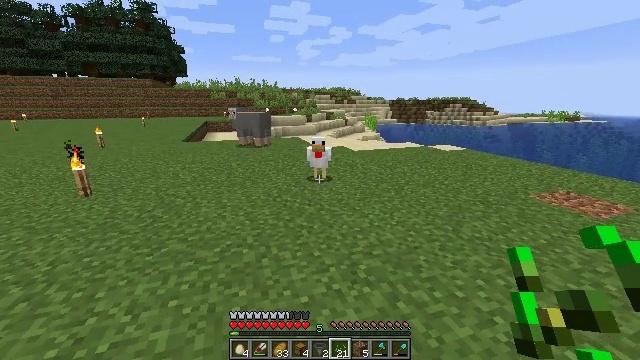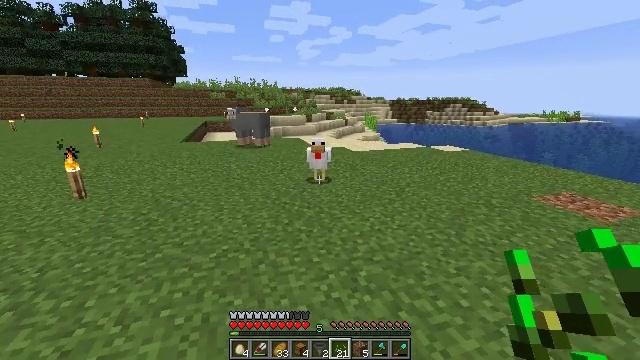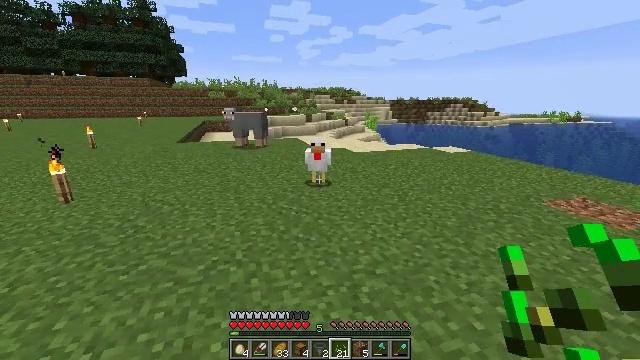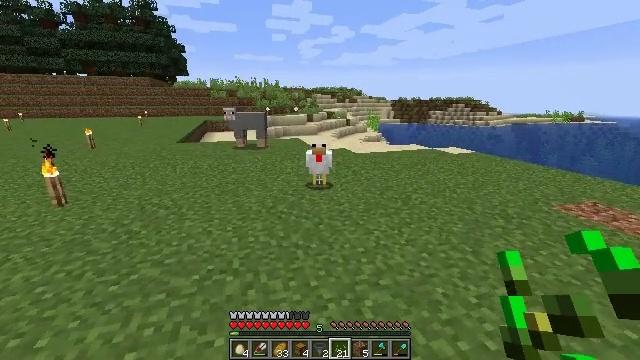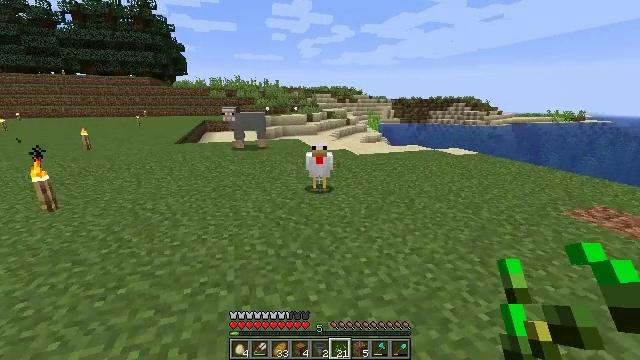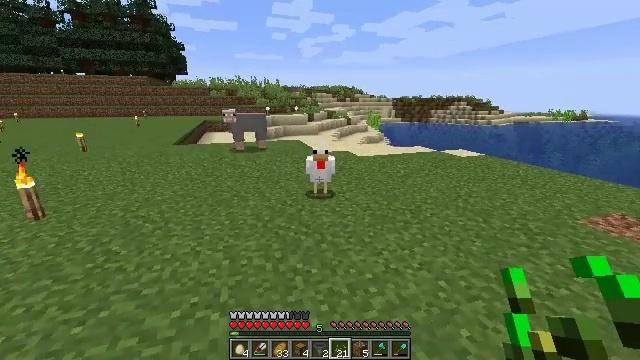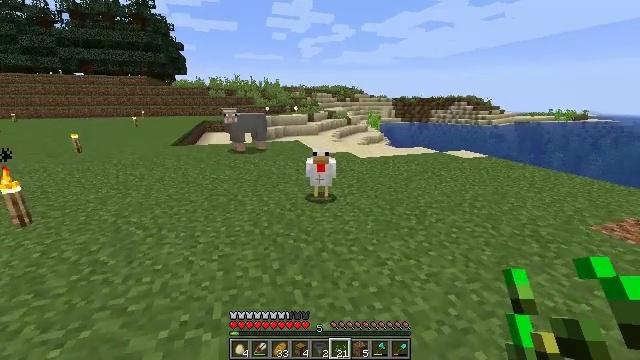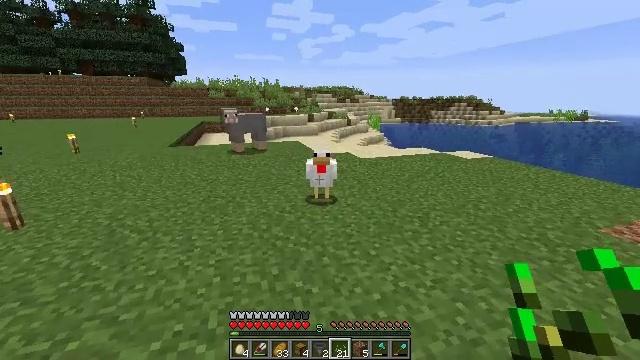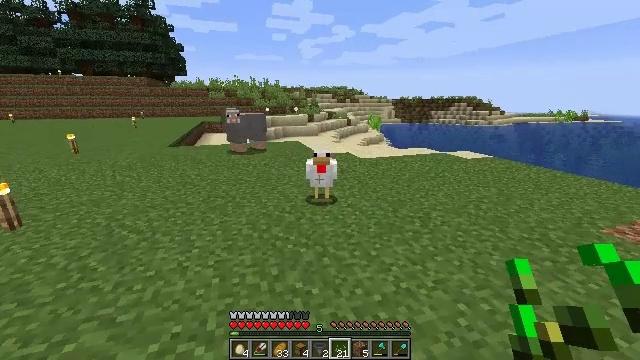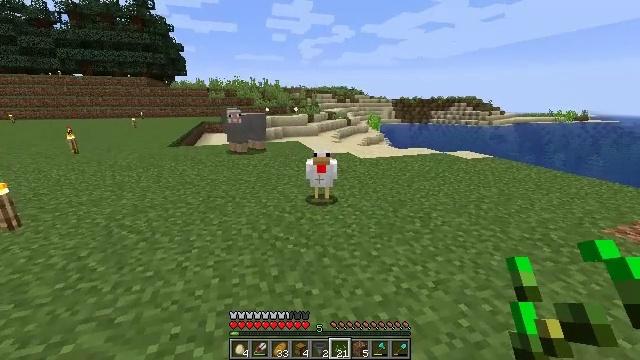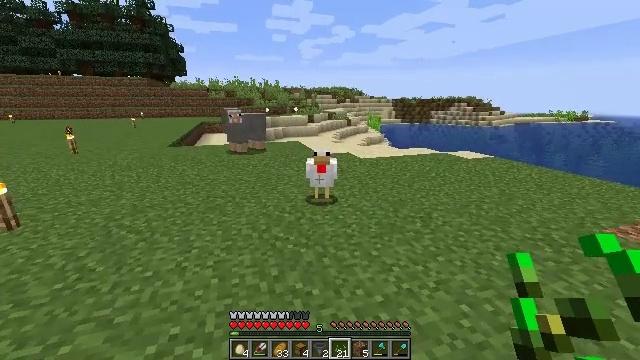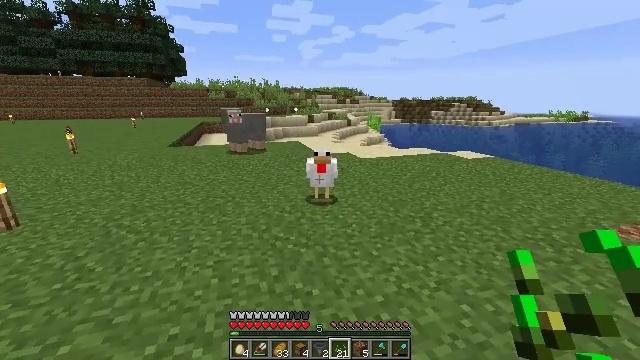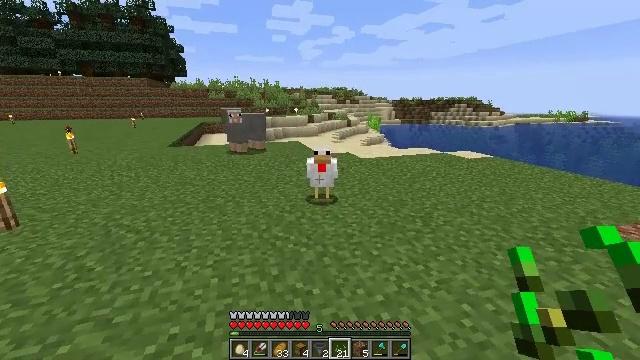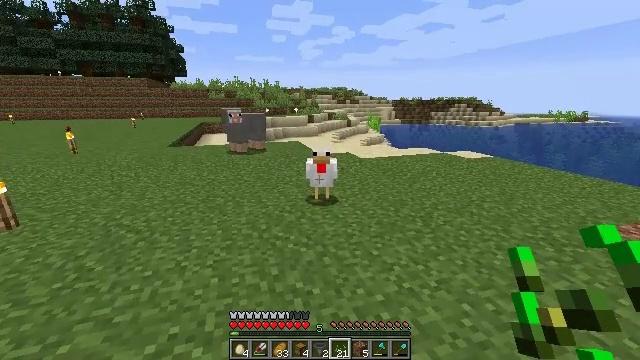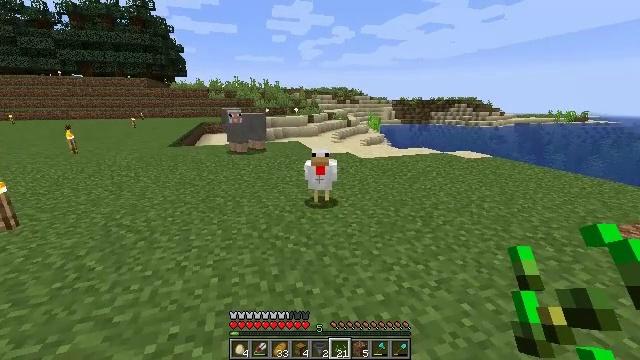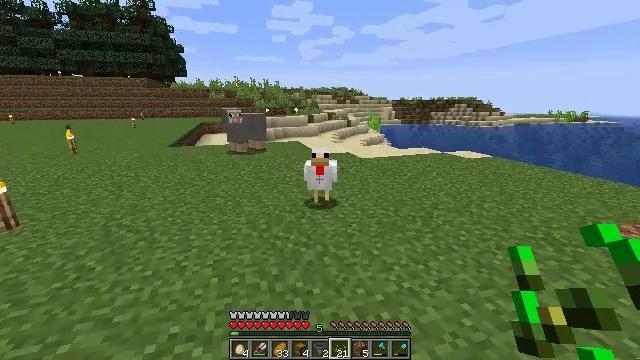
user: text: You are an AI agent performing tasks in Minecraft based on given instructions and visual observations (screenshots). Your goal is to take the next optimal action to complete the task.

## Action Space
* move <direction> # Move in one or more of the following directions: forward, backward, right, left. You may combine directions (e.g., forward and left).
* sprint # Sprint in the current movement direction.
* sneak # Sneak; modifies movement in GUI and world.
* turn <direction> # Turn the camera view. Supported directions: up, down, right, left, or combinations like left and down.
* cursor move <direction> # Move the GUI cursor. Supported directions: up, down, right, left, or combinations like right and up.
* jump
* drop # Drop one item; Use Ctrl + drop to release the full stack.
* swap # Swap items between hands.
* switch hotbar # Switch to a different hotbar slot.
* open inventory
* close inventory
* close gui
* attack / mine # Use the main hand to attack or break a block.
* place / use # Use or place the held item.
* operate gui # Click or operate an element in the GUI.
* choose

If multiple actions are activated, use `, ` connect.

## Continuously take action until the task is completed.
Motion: motion action
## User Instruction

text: Combat enemy.
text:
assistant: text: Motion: move forward
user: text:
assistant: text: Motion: move forward
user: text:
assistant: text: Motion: move forward
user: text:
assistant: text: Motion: move forward
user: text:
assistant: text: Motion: move forward
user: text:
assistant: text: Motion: no_op
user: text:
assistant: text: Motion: no_op
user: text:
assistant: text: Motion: no_op
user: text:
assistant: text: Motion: no_op
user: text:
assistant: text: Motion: no_op
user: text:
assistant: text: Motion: no_op
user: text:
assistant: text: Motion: no_op
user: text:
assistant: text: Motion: no_op
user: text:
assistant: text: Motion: no_op
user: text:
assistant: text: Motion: no_op
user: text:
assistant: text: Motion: no_op
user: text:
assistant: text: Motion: no_op
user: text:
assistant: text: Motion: no_op
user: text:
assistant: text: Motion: no_op
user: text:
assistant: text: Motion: no_op
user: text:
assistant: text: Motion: no_op
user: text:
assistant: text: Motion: turn right
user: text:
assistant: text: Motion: turn right and down
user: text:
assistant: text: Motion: turn right and down
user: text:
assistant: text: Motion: turn right and down
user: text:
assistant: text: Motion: turn right and down
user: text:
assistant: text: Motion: turn right and down
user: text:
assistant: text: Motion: turn right
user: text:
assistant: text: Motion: turn right
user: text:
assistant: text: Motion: turn right and up